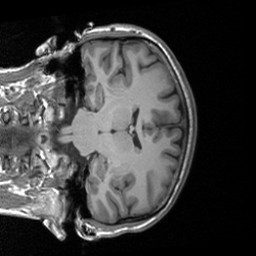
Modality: T1w
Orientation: coronal
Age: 24
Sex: female
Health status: healthy
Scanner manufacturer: siemens
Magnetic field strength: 3 T
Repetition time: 1.9 s
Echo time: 0.00226 s